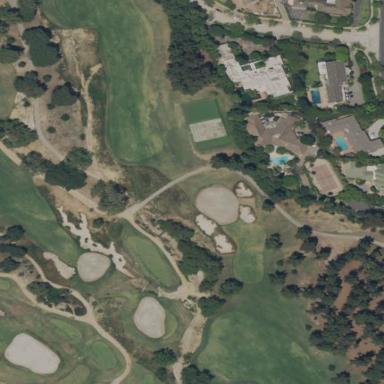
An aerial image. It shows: Golf rough area.